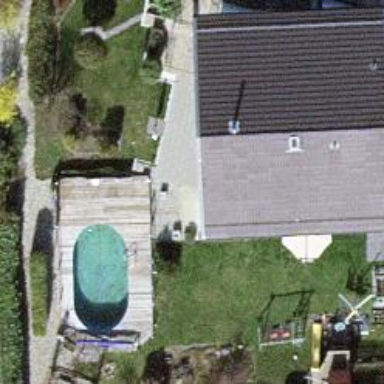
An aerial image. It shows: Simple and straightforward house.